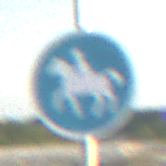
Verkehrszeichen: Reitweg
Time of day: SunriseSunset
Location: Outdoor (Beach)
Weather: Clear
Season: NotSpecified
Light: Natural